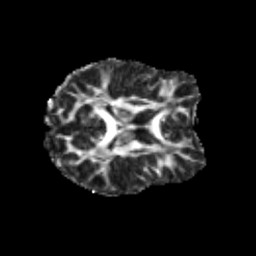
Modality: FA
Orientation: axial
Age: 25
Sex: female
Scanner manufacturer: siemens
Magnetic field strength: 3 T
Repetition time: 3.5 s
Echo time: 0.113 s